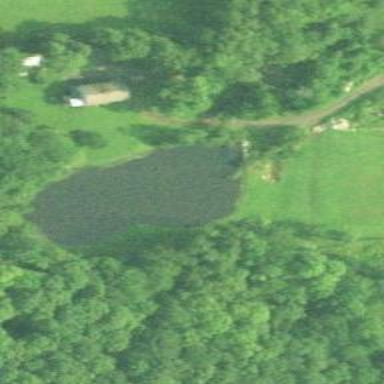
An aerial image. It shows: Pond surrounded by natural water.